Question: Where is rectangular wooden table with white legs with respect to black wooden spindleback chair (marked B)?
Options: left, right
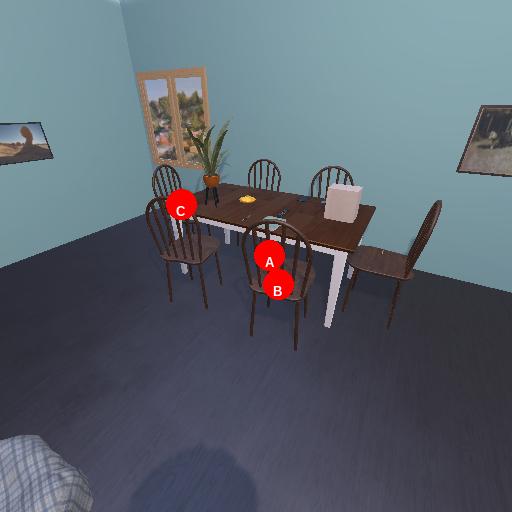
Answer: left